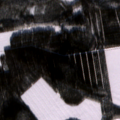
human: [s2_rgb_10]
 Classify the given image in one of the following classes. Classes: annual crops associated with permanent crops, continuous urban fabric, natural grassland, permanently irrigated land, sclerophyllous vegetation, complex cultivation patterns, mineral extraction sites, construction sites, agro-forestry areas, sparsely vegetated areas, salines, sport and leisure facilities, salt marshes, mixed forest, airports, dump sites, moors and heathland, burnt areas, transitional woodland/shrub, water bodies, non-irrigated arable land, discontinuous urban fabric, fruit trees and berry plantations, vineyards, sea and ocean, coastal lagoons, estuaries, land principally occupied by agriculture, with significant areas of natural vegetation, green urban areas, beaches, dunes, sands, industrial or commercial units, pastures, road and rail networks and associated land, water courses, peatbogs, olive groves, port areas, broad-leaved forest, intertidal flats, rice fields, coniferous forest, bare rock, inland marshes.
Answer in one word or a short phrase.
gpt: non-irrigated arable land, coniferous forest, mixed forest, transitional woodland/shrub